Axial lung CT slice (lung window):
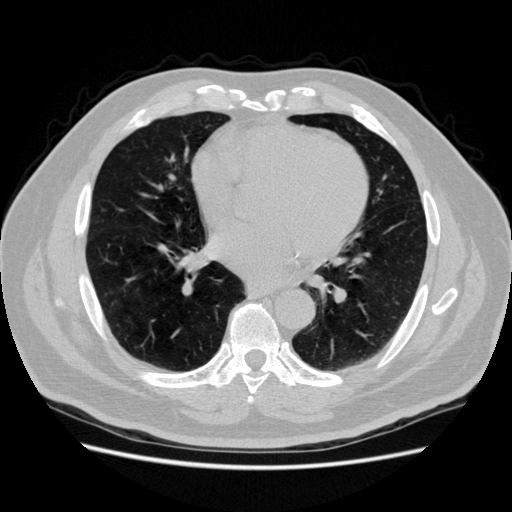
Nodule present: no